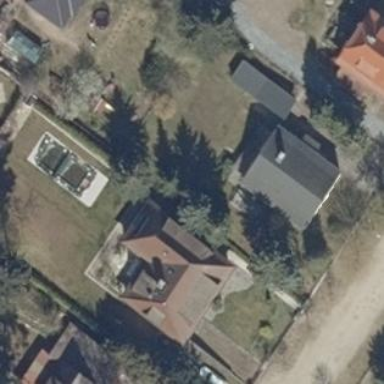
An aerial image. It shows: House with hipped roof.